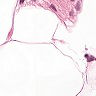
Metastatic tissue present: no